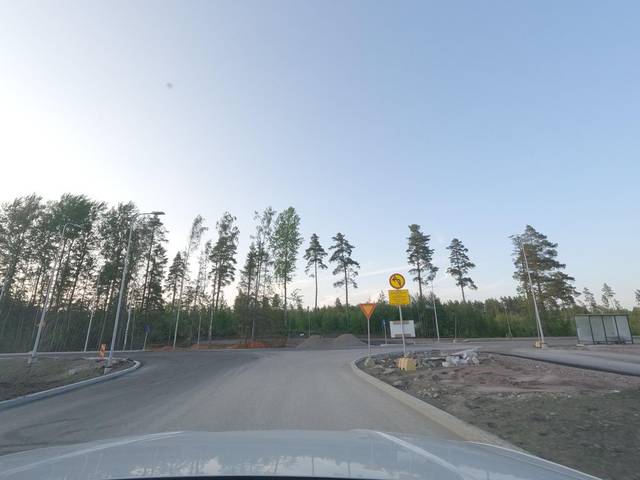
Region: Finland
Coordinates: 60.15, 24.558